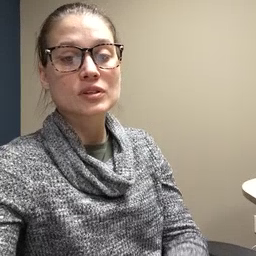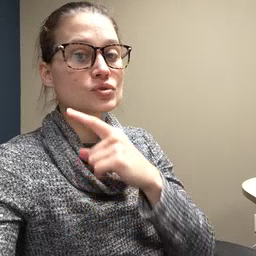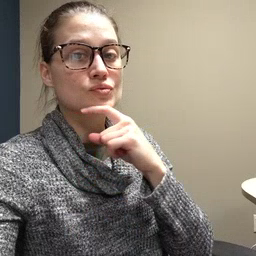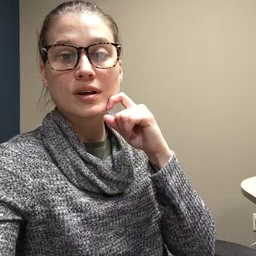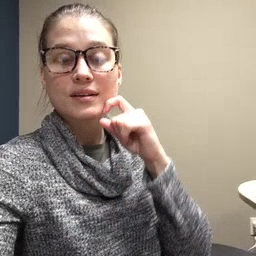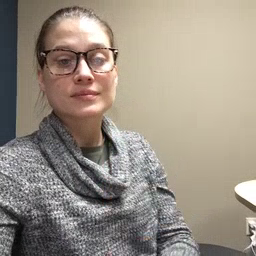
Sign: dry